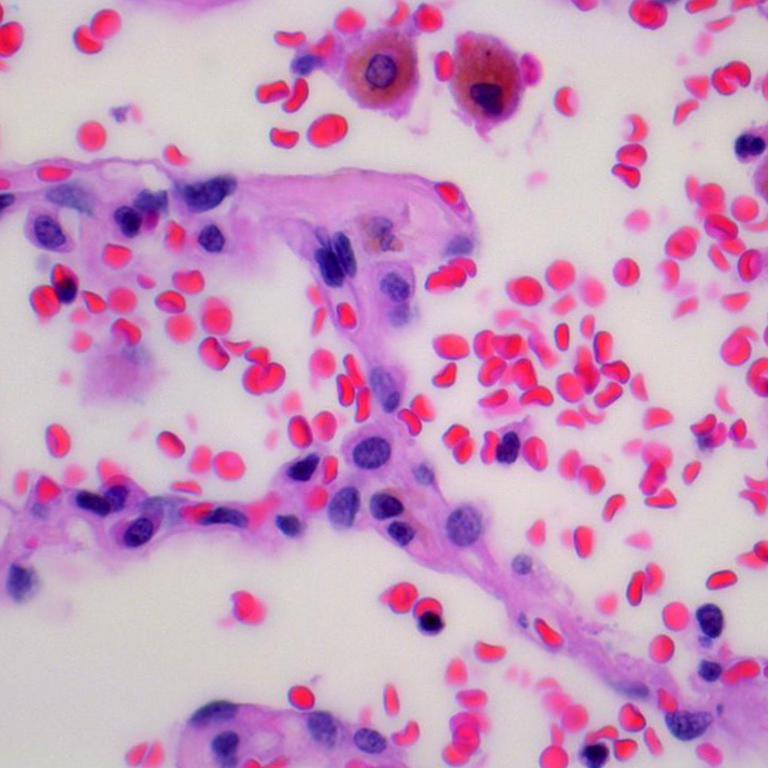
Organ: lung
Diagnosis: benign